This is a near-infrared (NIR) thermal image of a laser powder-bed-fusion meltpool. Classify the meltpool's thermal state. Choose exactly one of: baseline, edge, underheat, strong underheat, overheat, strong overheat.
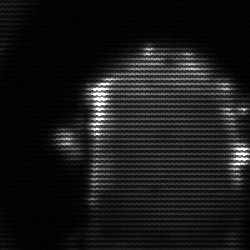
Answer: baseline